Question: While attempting to try out gulp for nodejs and just following their hello world equivalent instructions, I was seeing the gulp.js file appear in Brackets when I ran 'gulp'. So I uninstalled Brackets and now I am prompted for what to open the js file with. (See screenshot.) I'm perplexed by this behavior and suspect that between the nodejs installer, the npm installer, and the gulp installer via npm, there was a bug along the way. For what it's worth, running "gulp" without a gulp.js file gives a proper "No gulpfile found" error and other tools like "bower" and "grunt" run just fine, globally installed.

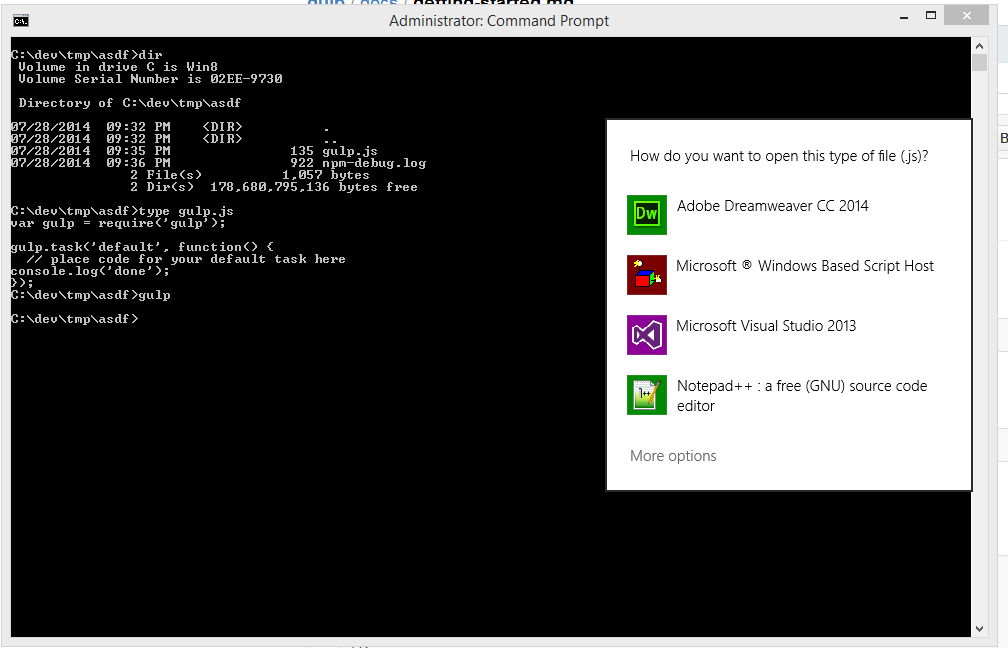
Answer: Because it's 'gulpfile.js' not 'gulp.js'. Rename it and it will works well.